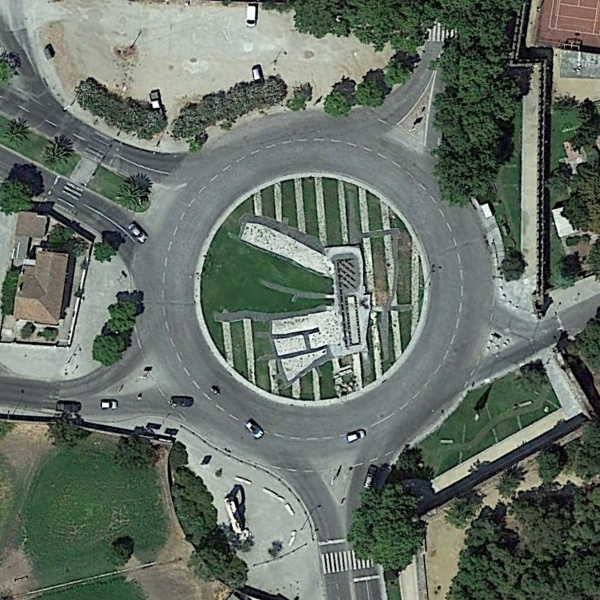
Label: Square